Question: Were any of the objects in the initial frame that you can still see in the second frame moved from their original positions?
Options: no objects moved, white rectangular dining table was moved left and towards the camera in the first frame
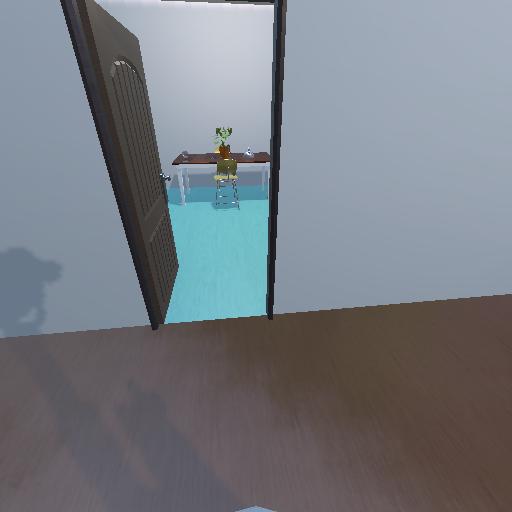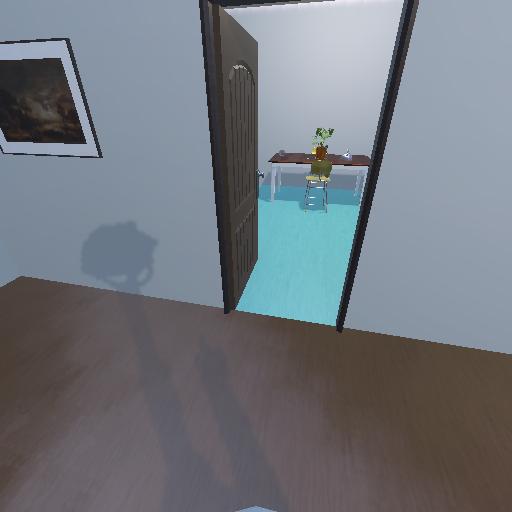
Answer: no objects moved